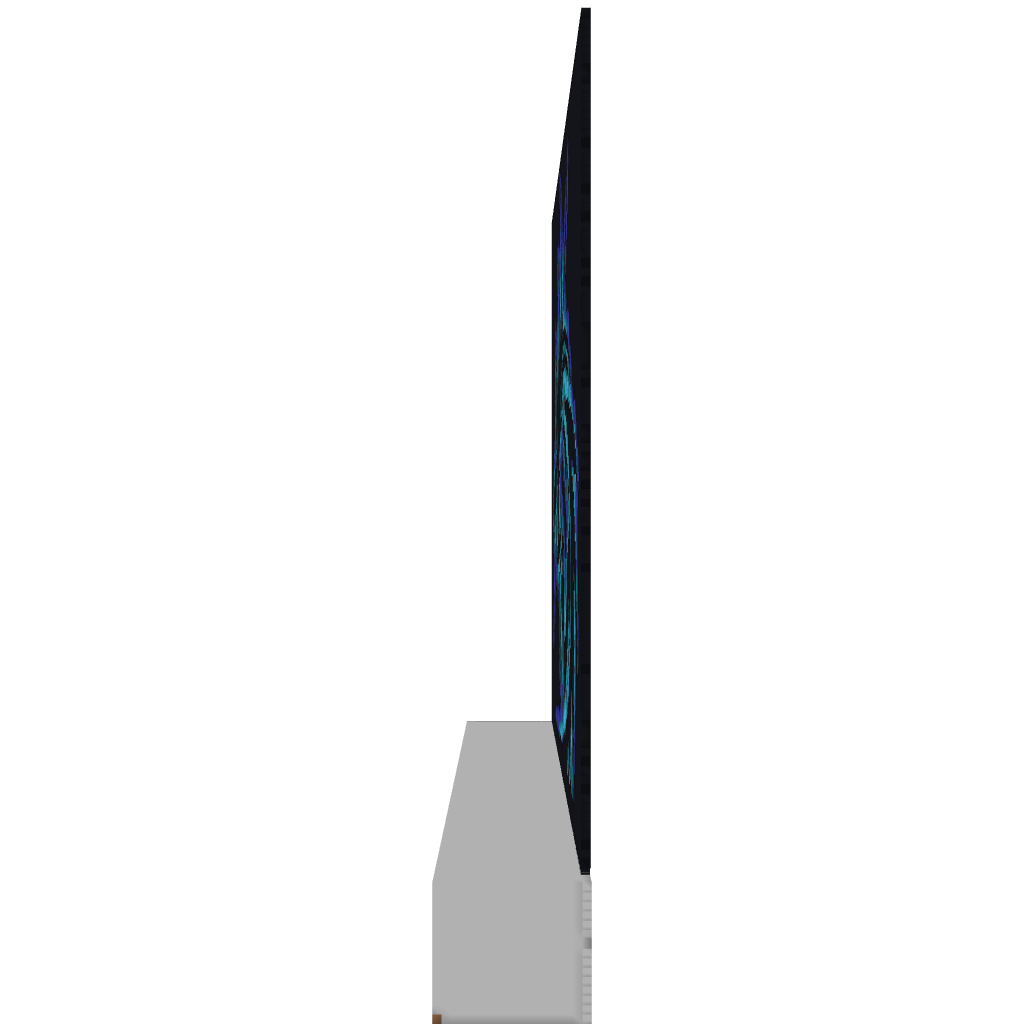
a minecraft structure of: Blue Dragon